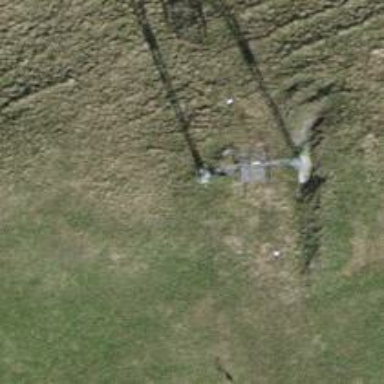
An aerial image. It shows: Pylon for aerialway.